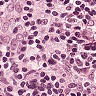
Metastatic tissue present: yes